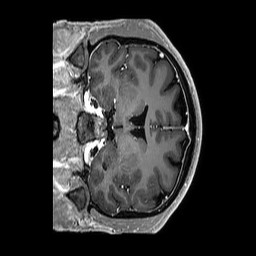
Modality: T1w
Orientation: coronal
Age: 46
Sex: male
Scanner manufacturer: philips
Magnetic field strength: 3 T
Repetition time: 0.006614 s
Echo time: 0.002964 s